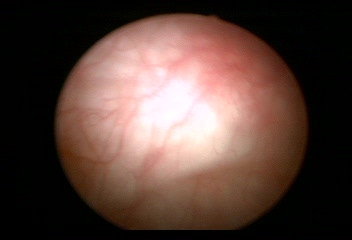
Modality: WLC
Class: Normal mucosa
Bladder cancer association: No